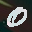
Label: 0